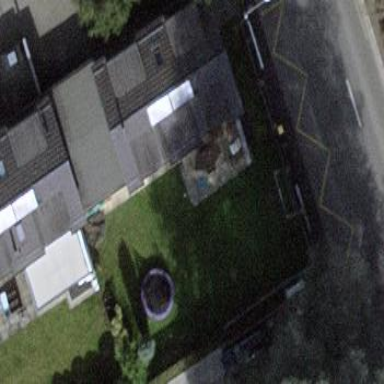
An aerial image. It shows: Garden enclosed by fence.